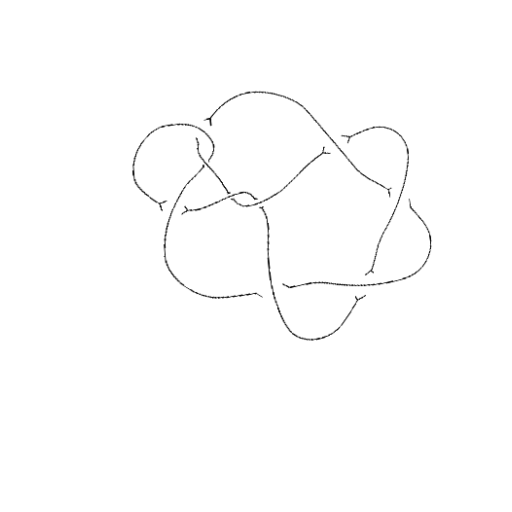
Crossing number: 9